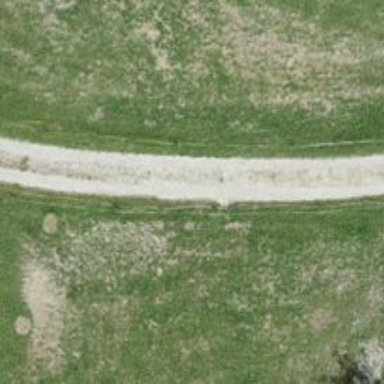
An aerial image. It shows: Track road with grade3 tracktype.